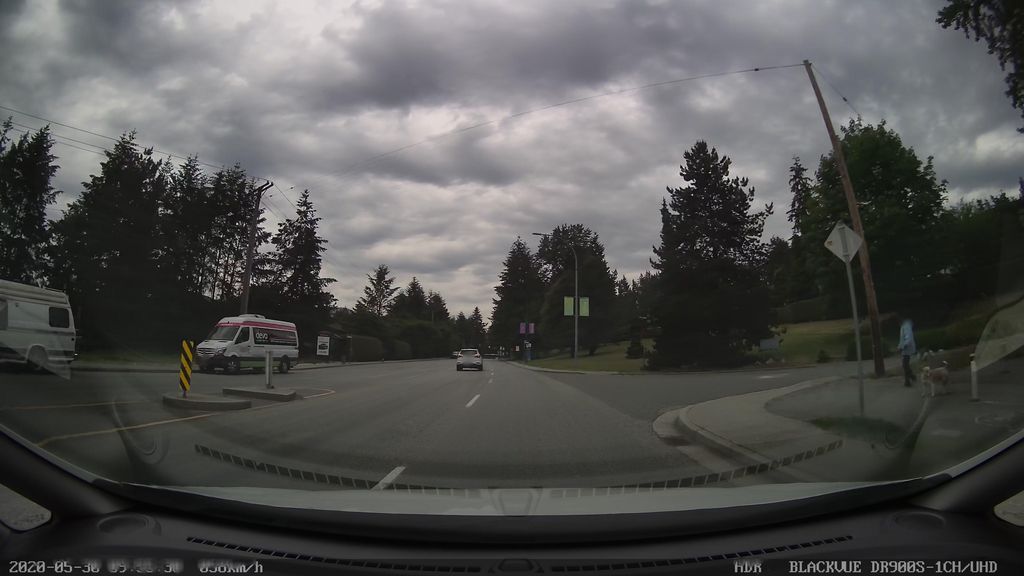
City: vancouver